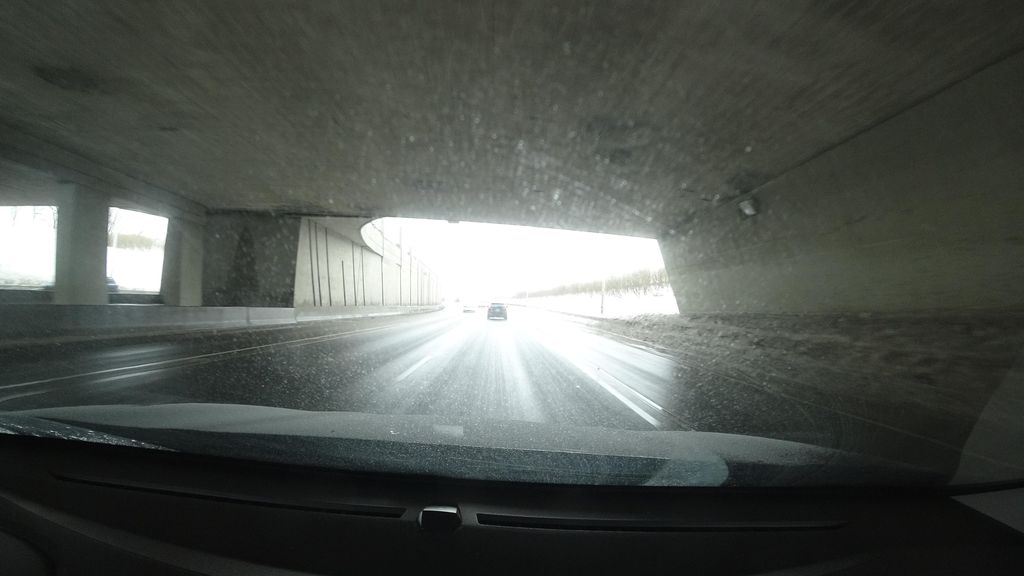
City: quebec_city